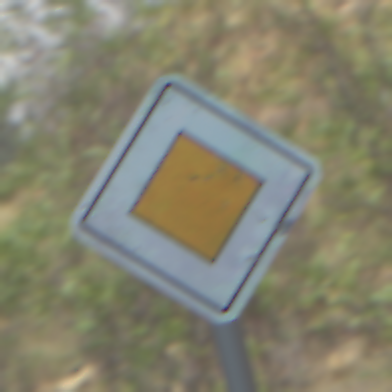
Verkehrszeichen: Vorfahrtsstrasse
Umgebung: Outdoor, Nature
Tageszeit: Midday
Wetter: PartlyCloudy
Licht: Natural
Jahreszeit: Autumn
Kontrast: HighContrast